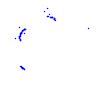
Particle: proton